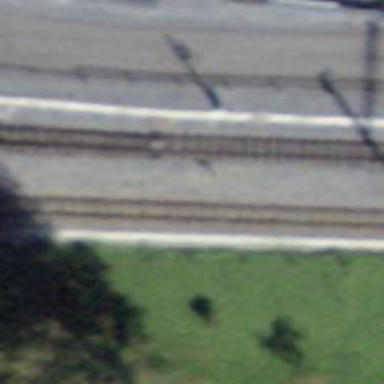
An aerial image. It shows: Narrow-gauge railway yard with electrified tracks featuring contact line.